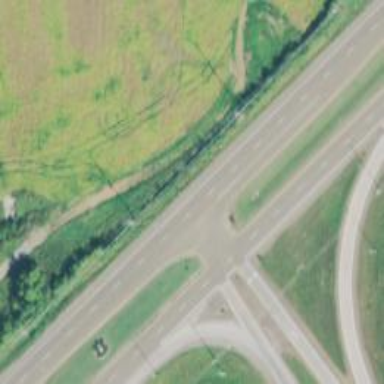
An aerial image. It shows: Primary highway with asphalt surface. It is dual carriageway.